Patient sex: M
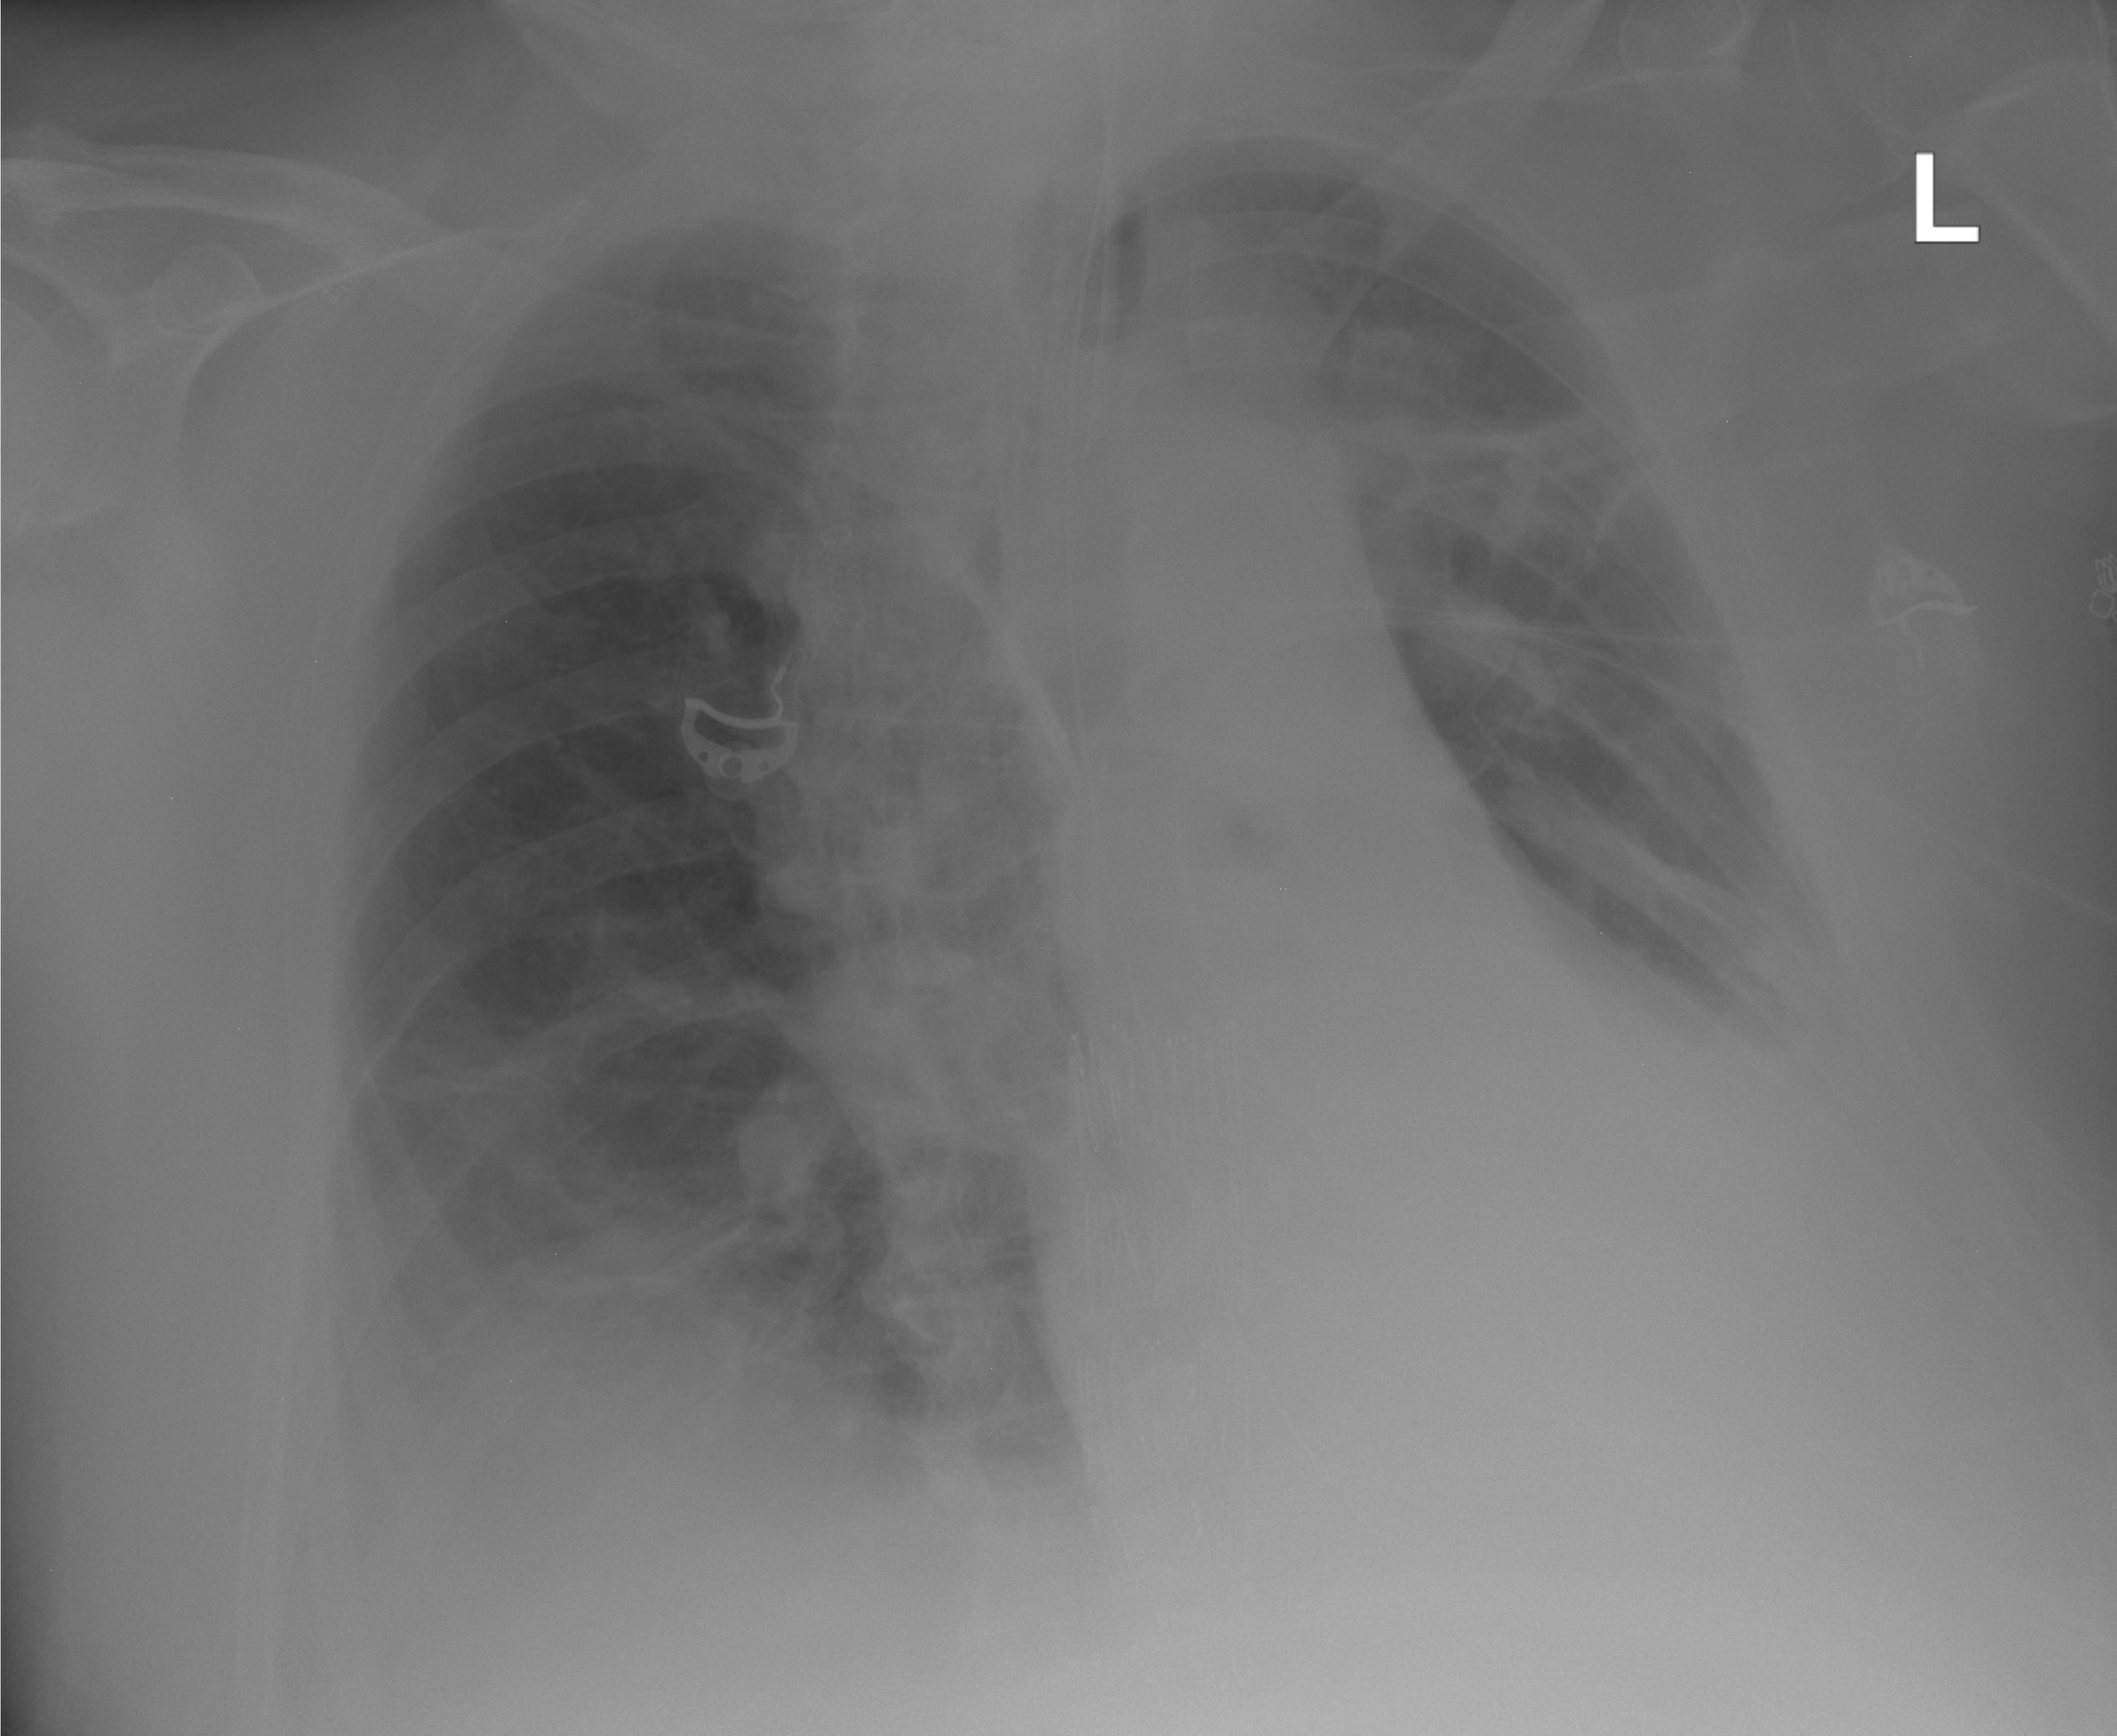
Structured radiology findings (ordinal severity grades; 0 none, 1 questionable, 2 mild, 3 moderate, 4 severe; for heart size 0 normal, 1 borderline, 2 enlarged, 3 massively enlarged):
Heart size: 2
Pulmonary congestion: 2
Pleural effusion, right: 2
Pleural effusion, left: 3
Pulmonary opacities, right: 1
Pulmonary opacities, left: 1
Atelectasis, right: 2
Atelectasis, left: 2